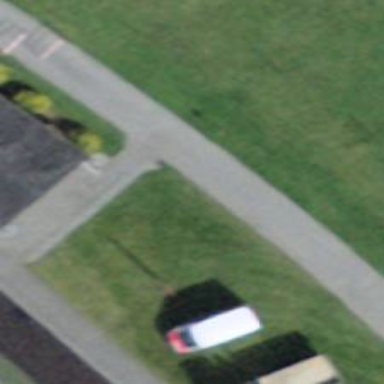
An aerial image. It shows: Emergency access point on the road.